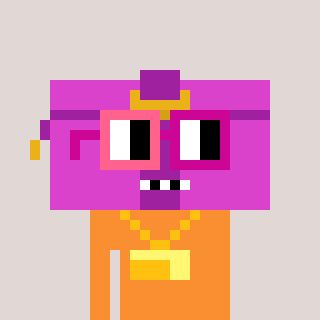
a pixel art character with square pink and red glasses, a clutch-shaped head and a orange-colored body on a warm background